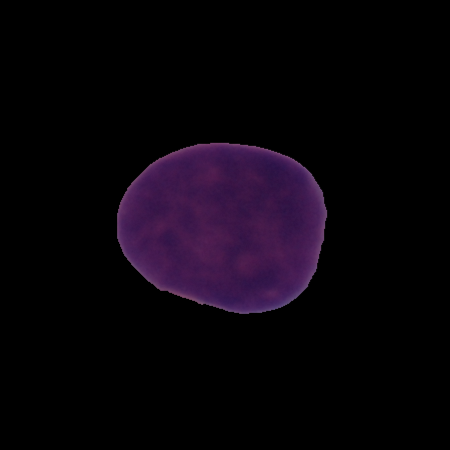
Label: cancer